Question: In the <URL> it clearly shows that you can edit Class Level Permissions for specific operations, Read: Get, Find; Write: Update, Create, Delete; etc.
However, when viewing the Data Browser, I am only seeing the option to allow for "Read" or "Write", see below:

Am I misunderstanding the documentation or is it out of date?
Thanks!
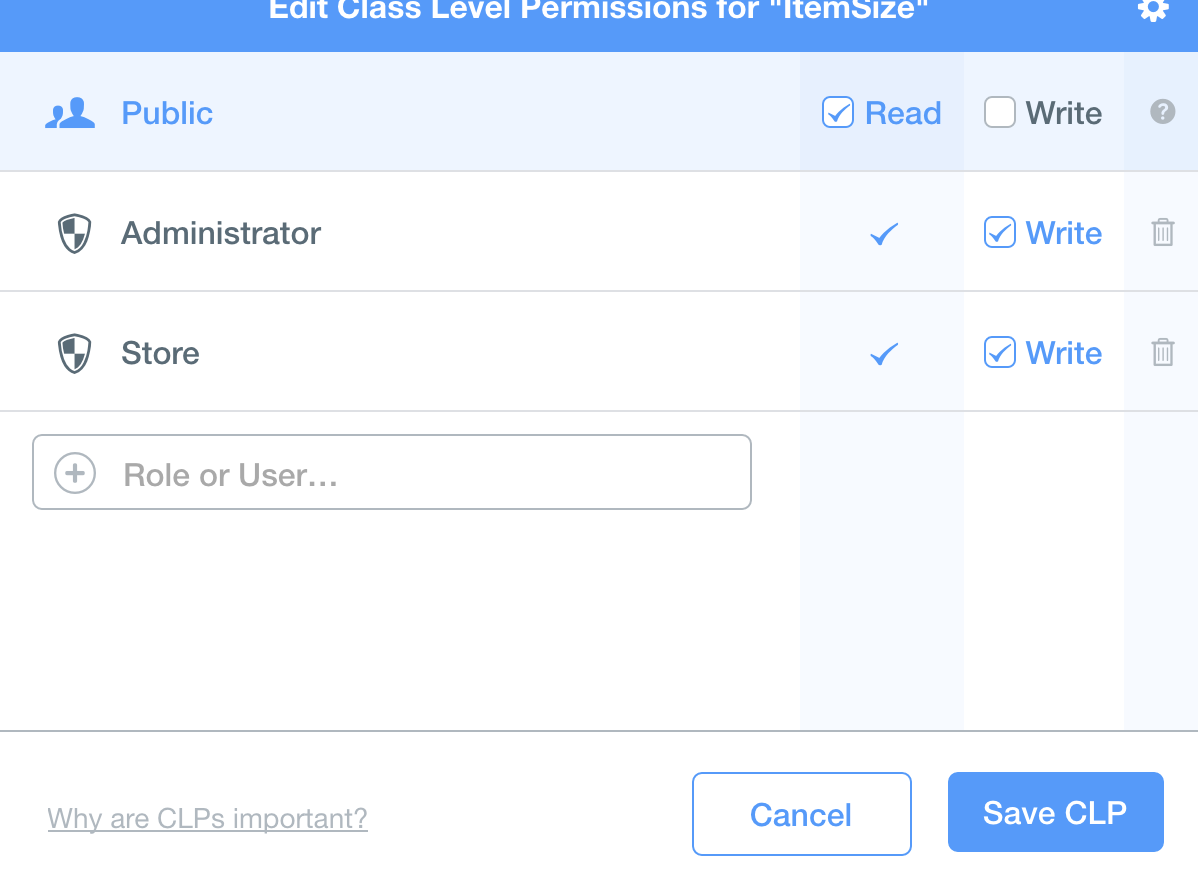
Answer: It appears that they've added a "Simple" and "Advanced View". On the top right of the "Security" dialog there is a cogwheel, which reveals the "Advanced" slider: